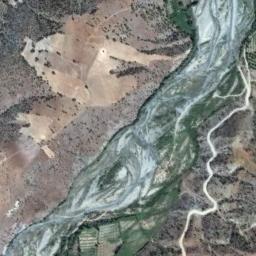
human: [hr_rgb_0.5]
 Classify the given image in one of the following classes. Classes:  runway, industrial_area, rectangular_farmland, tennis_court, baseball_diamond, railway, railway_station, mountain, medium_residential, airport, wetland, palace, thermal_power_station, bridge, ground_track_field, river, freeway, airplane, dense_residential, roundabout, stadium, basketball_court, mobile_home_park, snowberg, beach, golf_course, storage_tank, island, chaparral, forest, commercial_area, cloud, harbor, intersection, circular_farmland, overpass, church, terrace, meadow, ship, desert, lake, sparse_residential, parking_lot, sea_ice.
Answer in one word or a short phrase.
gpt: river